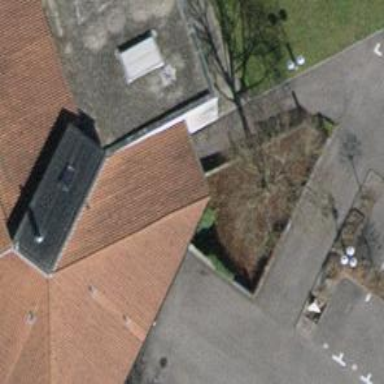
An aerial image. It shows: Parking entrance.